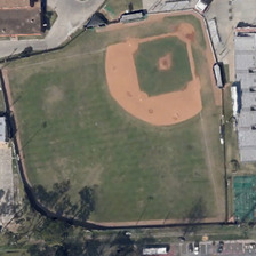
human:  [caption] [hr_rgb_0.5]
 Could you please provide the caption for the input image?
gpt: A departmental baseball field near parking lots and highways.

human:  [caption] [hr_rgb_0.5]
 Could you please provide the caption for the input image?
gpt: We can see a parking lot and several buildings around the baseball stadium.

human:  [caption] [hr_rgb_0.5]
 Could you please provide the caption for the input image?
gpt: the baseballfield is sit alongside a parking lot .

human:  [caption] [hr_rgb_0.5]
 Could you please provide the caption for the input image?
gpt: We can see the parking lot and some buildings around the baseball field.

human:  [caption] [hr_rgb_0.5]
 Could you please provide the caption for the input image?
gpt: Parking lots and fan-shaped baseball fields near highways.